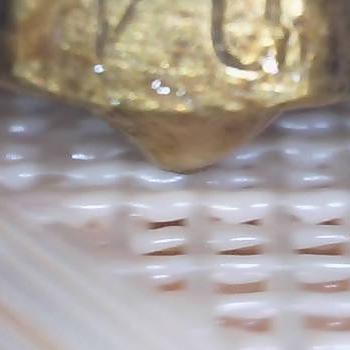
Flow rate: 158%